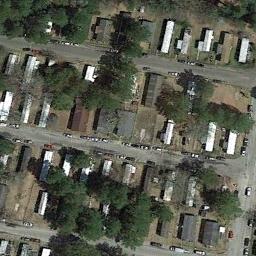
Label: residential